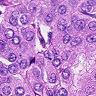
Metastatic tissue present: yes